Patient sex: F
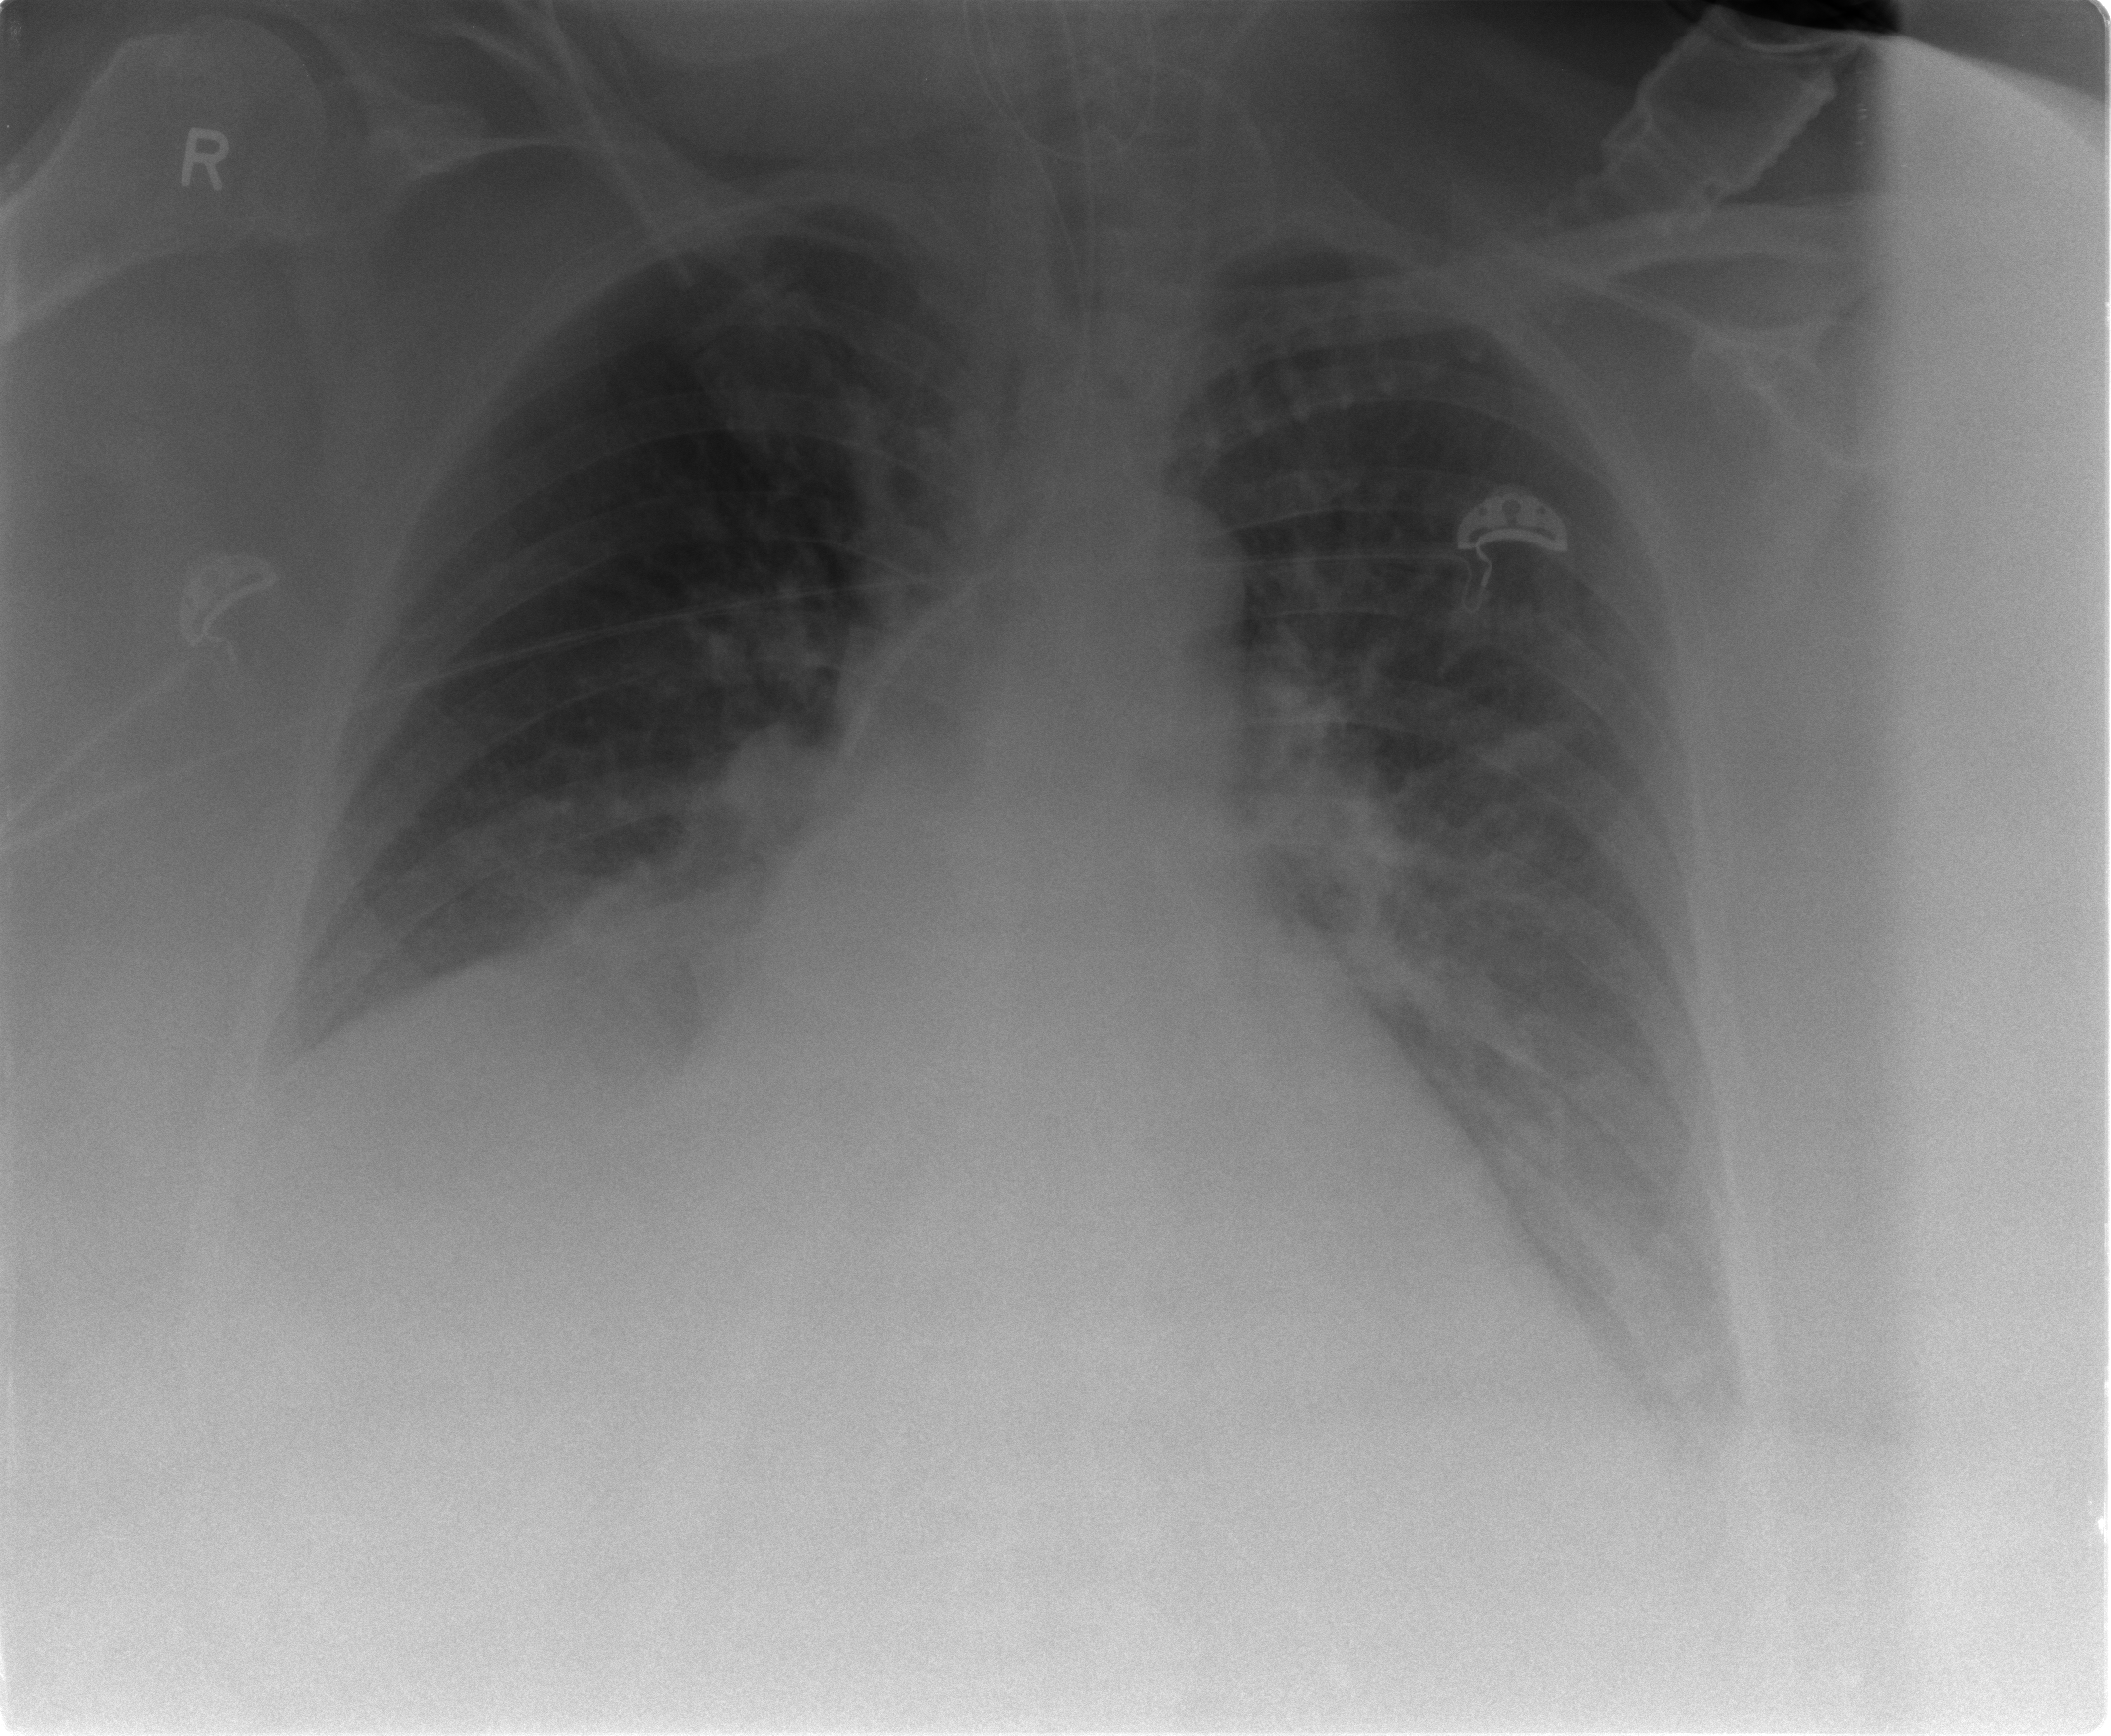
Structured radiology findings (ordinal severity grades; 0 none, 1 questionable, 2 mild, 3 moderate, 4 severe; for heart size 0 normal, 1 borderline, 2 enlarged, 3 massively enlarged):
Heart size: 2
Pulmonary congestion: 3
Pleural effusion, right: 2
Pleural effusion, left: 1
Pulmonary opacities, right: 1
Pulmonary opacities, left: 2
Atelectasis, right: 2
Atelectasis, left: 2